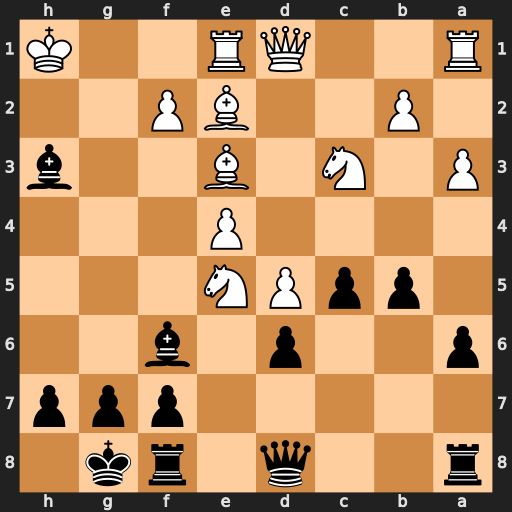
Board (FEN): r2q1rk1/5ppp/p2p1b2/1ppPN3/4P3/P1N1B2b/1P2BP2/R2QR2K
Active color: b
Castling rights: -
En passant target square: -
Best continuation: Bxe5 f4 Qh4